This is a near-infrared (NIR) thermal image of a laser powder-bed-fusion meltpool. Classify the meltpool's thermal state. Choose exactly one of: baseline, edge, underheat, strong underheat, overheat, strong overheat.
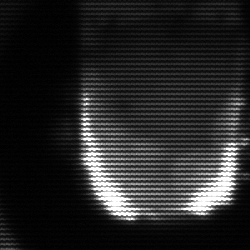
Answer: baseline